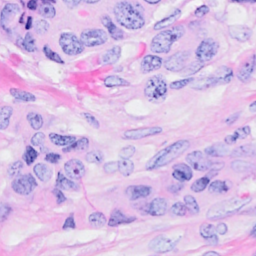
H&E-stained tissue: Breast